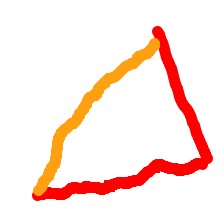
Shape: triangle